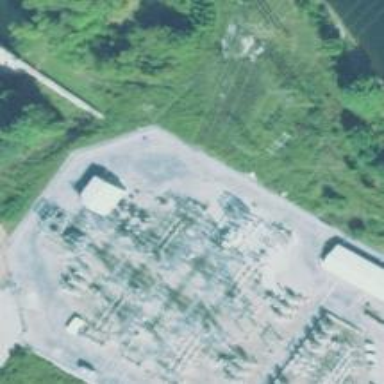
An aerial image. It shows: Switch for power supply.